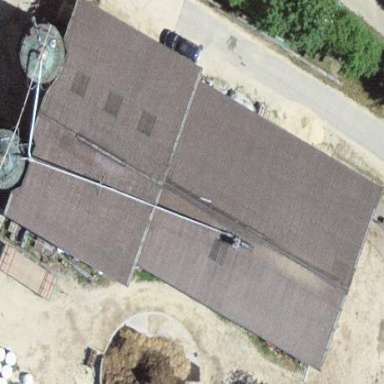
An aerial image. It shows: Rural barn.